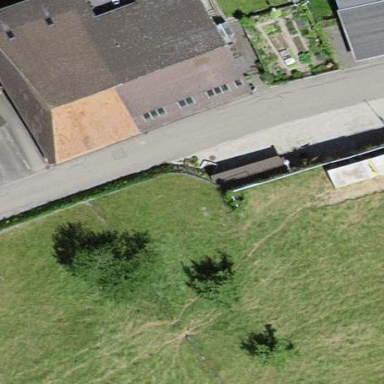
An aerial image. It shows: Detached building.